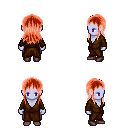
a pixel art fantasy rpg character, female body template, dark elf, purple skin, brown robe, magenta pants, red unkempt hairstyle, maroon shoes, four views (front, back, left, right), 2x2 character sprite sheet, small pixel art, hard edges, no anti-aliasing